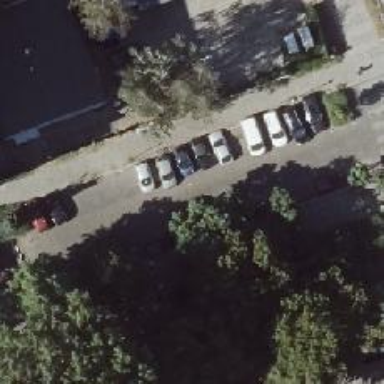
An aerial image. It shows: Residential road with separate sidewalks. No parking is allowed on either side.